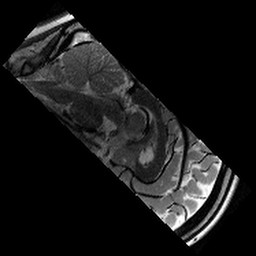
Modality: T2w
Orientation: sagittal
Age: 12
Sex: male
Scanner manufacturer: siemens
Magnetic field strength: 3 T
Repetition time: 9.23 s
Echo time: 0.067 s